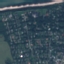
Land use / land cover class: Residential